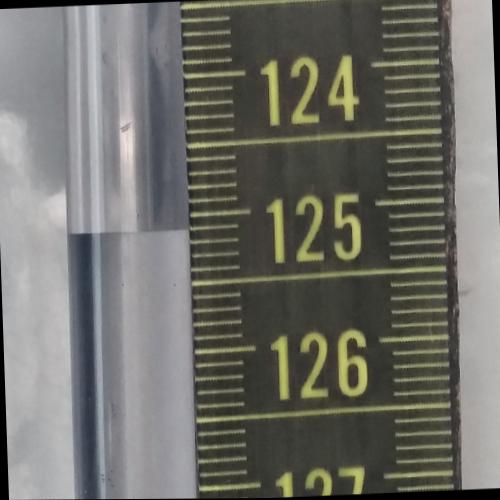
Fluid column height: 125.1 cm